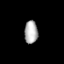
Tissue: prostate
Cell type: Fibroblasts
Senescence score: 0.7145
Nuclear area (px): 297
Mean DAPI intensity: 177.03